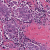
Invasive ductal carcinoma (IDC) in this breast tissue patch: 0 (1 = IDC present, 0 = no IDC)